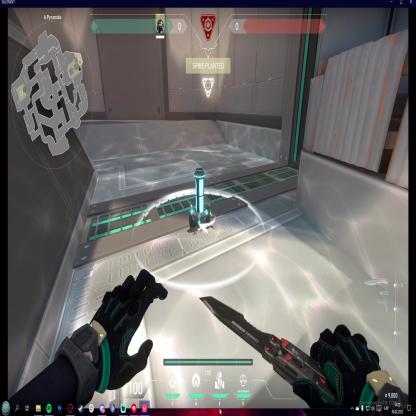
Label: planted spike